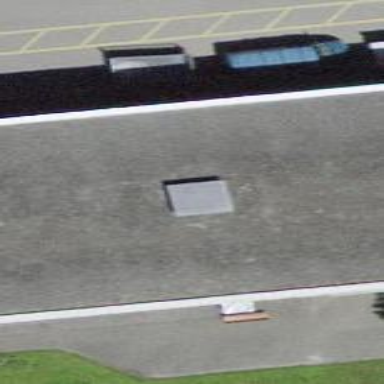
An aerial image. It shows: Building with flat concrete roof.